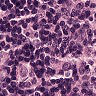
Metastatic tissue present: yes